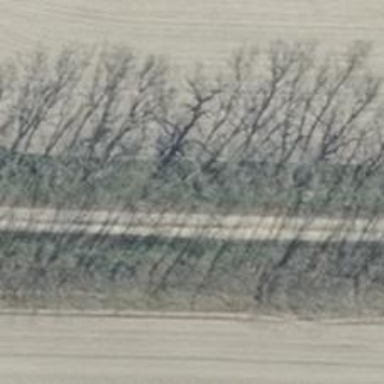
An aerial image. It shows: Row of deciduous broadleaved trees.